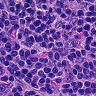
Metastatic tissue present: no